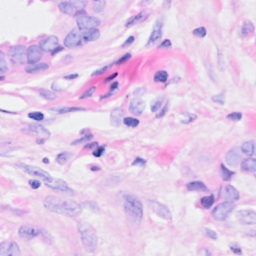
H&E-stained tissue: Breast